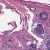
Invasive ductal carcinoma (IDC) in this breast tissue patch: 1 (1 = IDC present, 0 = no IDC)